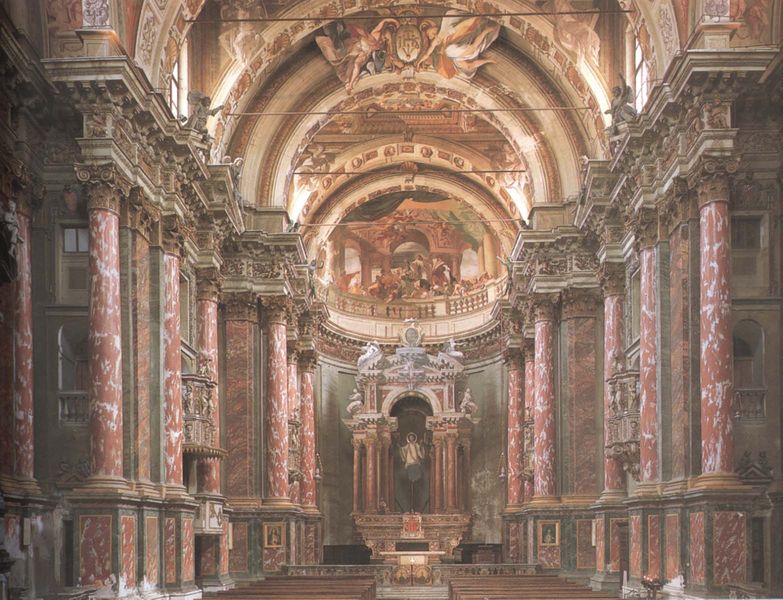
Titel: Kirche St. Franziskus Saverio (della Missione)
Künstler: Andrea Pozzo
Standort: Mondovi, S. Francesco Saverio (della Missione) (EU - I - Piemont)
Schlagwörter: dunkel, gemälde, gott, bunt, fenster, licht, marmor, pfeiler, schmuck, schwarz, säule, säulen, rot, barock, sockel, bild, holland, kirche, gold, renaissance, rund, engel, putto, balkon, relief, schiff, bogen, bank, empore, figuren, kuppel, wandgemälde, stufen, gewölbe, religion, balustrade, dom, altar, bänke, hochaltar, kathedrale, rom, kapitell, wappen, sims, mittelschiff, kanzel, jesus, götter, apsis, fresken, chor, deckengemälde, fresko, gothik, sitzbank, streben, mamor, basilika, romanisch, gotteshaus, sitzbänke, banke, alatr, tromb, apasis